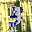
Label: 3